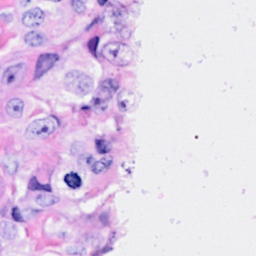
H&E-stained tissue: Breast